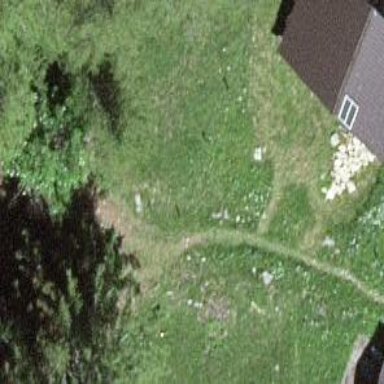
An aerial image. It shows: Brown bench in the vicinity.